Interaction volume radius: 10 \u00c5
Interaction volume height: 20 \u00c5
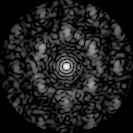
Disorder parameter: 0.6784